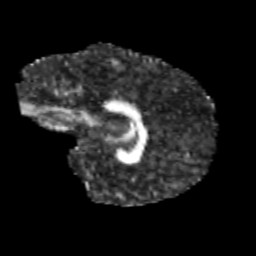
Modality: FA
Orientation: sagittal
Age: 12
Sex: male
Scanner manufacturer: siemens
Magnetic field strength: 3 T
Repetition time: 3.8 s
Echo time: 0.07 s